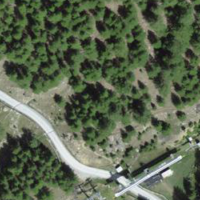
EUNIS habitat code: 26
Species observed at this site:
Issoria lathonia